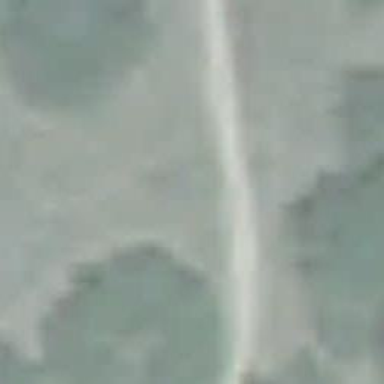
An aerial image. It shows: Dirt path.